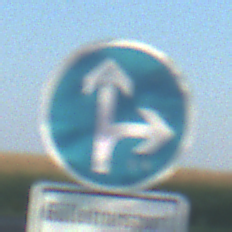
Verkehrszeichen: VorgeschriebeneFahrtrichtungGeradeausOderRechts
Zusatzzeichen unten: BesondereFahrzeugeUndTransportgueter12
Umgebung: Outdoor, RoadRail
Tageszeit: MorningAfternoon
Wetter: Clear
Licht: Natural
Jahreszeit: NotSpecified
Kontrast: HighContrast